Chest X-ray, AP view. Patient: 31 years old, sex F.
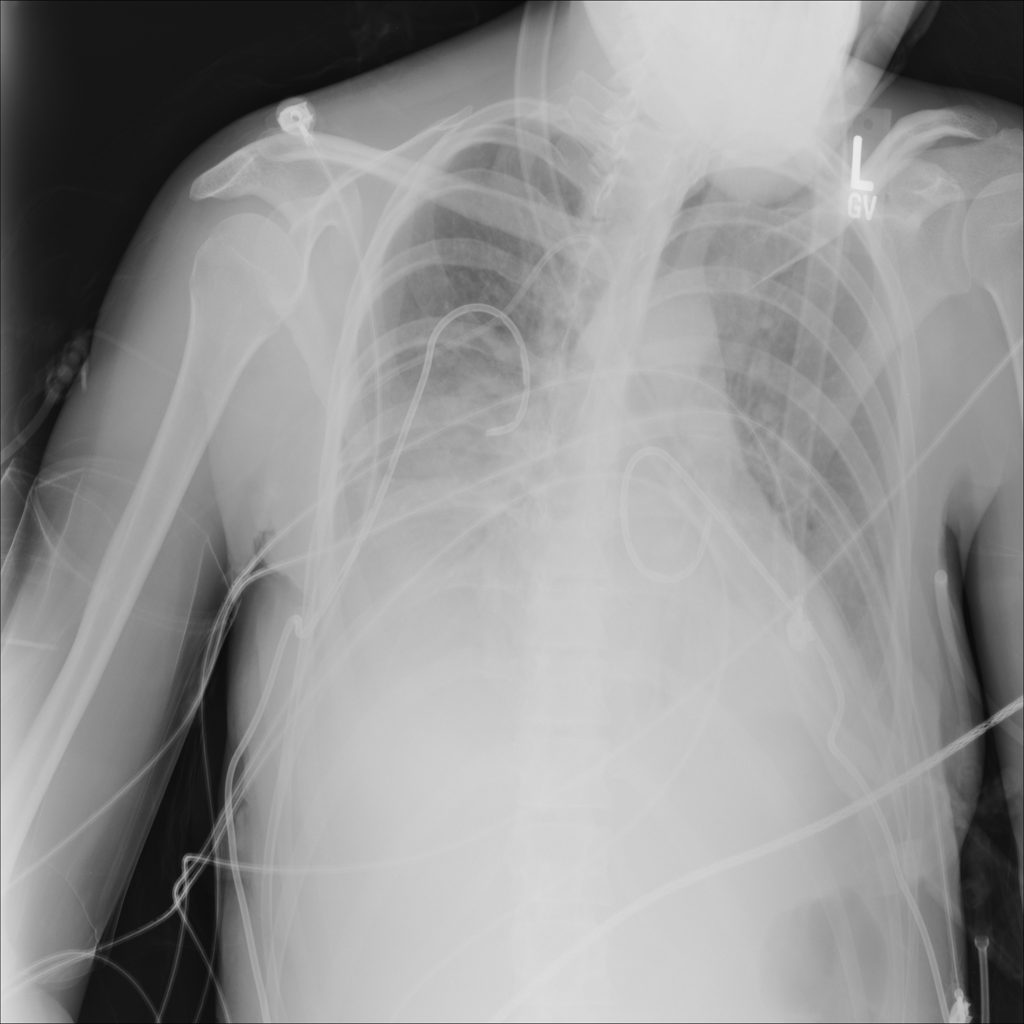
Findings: No Finding